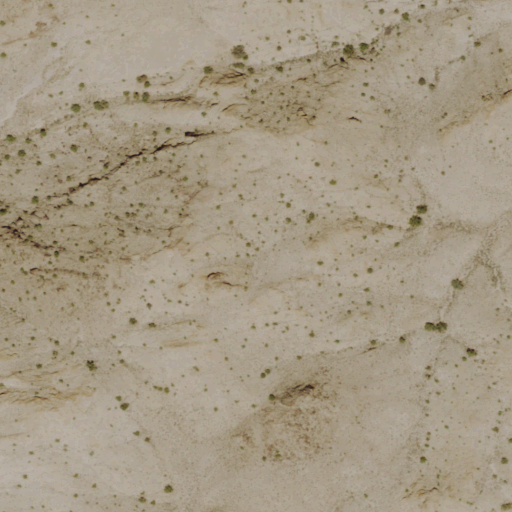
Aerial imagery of ridge(s) in Nevada named Clayton Ridge containing shrub and barren land